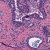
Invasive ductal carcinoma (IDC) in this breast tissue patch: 0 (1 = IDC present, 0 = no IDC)